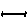
Label: line